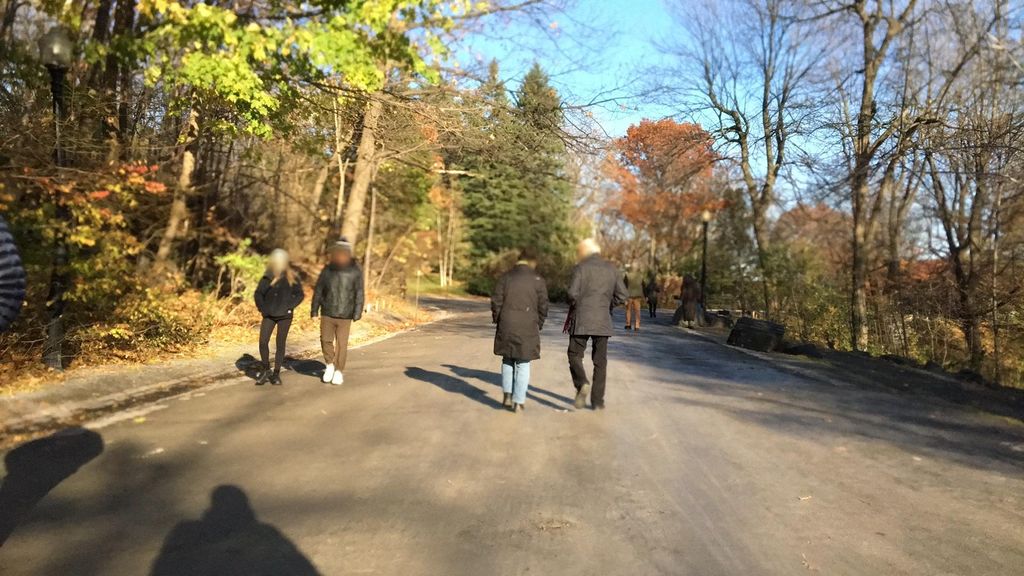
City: montreal